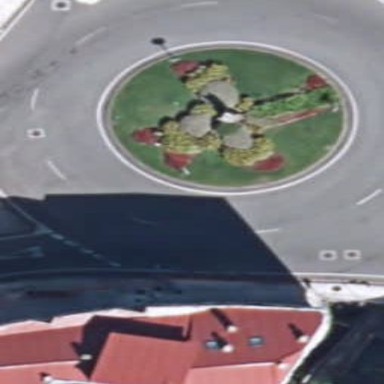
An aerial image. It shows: Secondary road leading to roundabout.